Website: lowes
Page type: billing-address
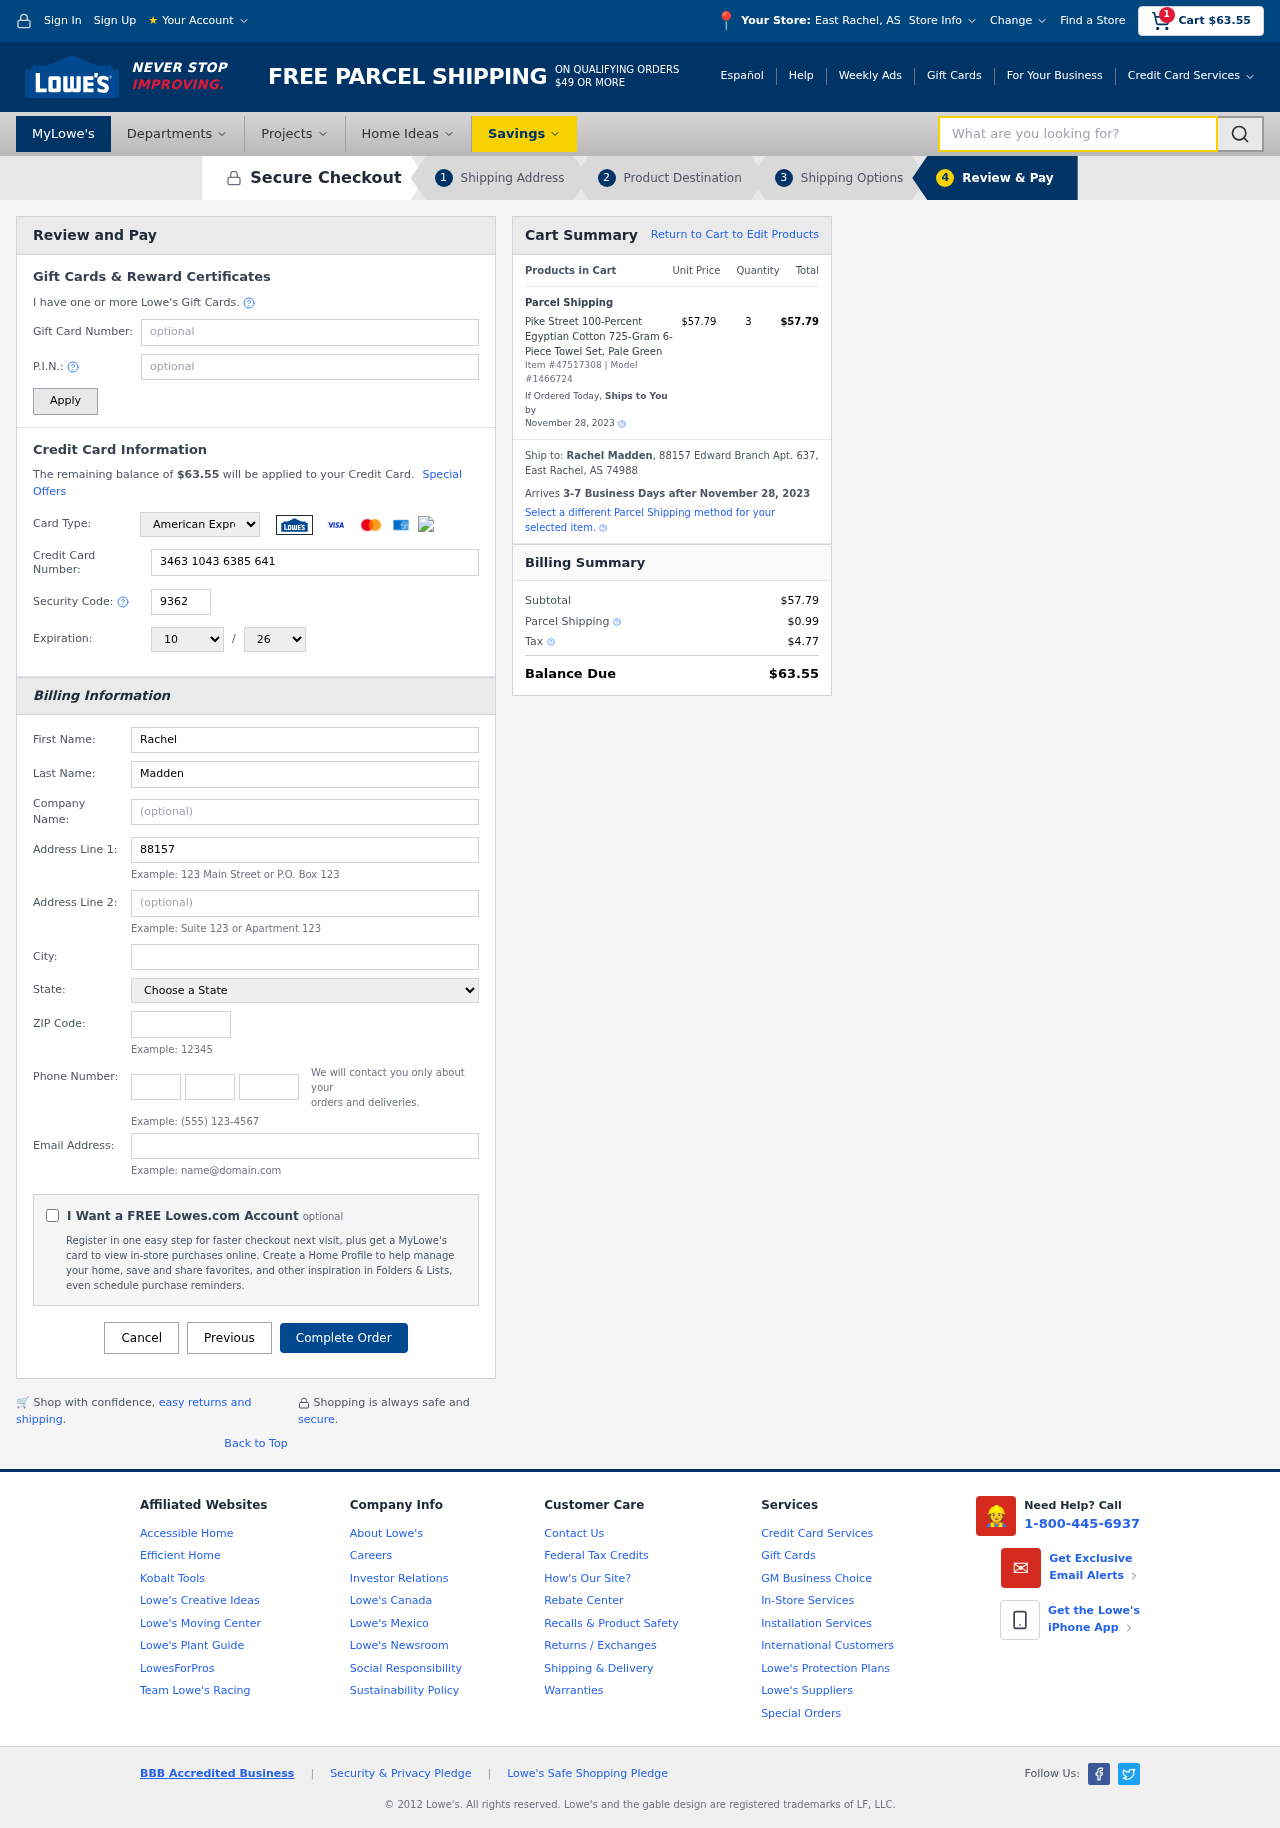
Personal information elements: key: PII_CARD_CVV
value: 9362
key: PII_CARD_EXPIRY_MONTH
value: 10
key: PII_CARD_EXPIRY_YEAR
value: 26
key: PII_CARD_NUMBER
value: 3463 1043 6385 641
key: PII_CARD_TYPE
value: American Express
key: PII_CITY
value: East Rachel
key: PII_CITY_STATE
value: East Rachel, AS
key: PII_EMAIL
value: rachel_madden@gmail.com
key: PII_FIRSTNAME
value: Rachel
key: PII_FULLNAME
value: Rachel Madden
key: PII_LASTNAME
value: Madden
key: PII_PHONE_AREA
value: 686
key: PII_PHONE_PREFIX
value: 841
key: PII_PHONE_SUFFIX
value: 6601
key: PII_POSTCODE
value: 74988
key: PII_STATE
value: AS
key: PII_STREET
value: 88157 Edward Branch Apt. 637
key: PII_STREET2
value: Suite 984
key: PII_CITY_STATE_ZIP
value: East Rachel, AS 74988
Product elements: key: PRODUCT1_NAME
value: Pike Street 100-Percent Egyptian Cotton 725-Gram 6-Piece Towel Set, Pale Green
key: PRODUCT1_PRICE
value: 57.79
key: PRODUCT1_QUANTITY
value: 3
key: PRODUCT_ITEM_NUMBER
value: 47517308
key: PRODUCT_MODEL_NUMBER
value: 1466724
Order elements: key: ORDER_SUBTOTAL
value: $63.55
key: ORDER_TOTAL
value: $63.55
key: ORDER_SHIPPING_DATE
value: November 28, 2023
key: ORDER_SUBTOTAL
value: $57.79
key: ORDER_DELIVERY_DATE
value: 3-7 Business Days after November 28, 2023
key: ORDER_SHIPPING_DATE2
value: November 28, 2023
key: ORDER_SUBTOTAL2
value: $57.79
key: ORDER_SHIPPING_COST
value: $0.99
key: ORDER_TAX
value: $4.77
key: ORDER_TOTAL2
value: $63.55
Search elements: key: HEADER_SEARCH
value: What are you looking for?